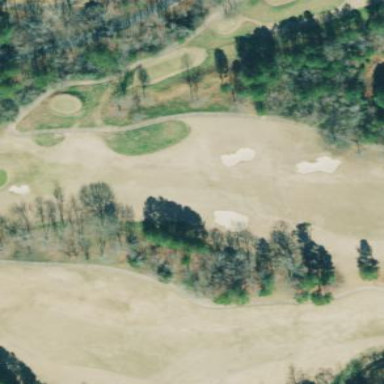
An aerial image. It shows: Grassy area designated as golf fairway.